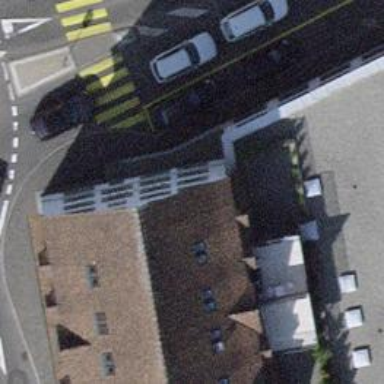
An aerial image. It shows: Restaurant.